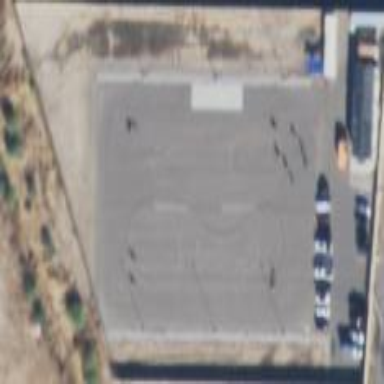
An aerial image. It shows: Driving school.